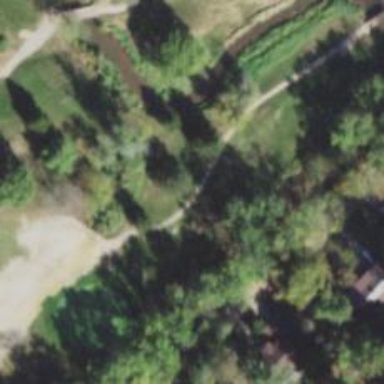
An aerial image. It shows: Service road designated as golf cart path.